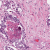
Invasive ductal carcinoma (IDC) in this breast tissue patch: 1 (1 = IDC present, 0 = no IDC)